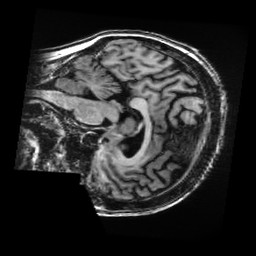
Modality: T1w
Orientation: sagittal
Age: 59
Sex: female
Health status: healthy
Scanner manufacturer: ge
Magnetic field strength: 3 T
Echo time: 0.0052 s